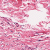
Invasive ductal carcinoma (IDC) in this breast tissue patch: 0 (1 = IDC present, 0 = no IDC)